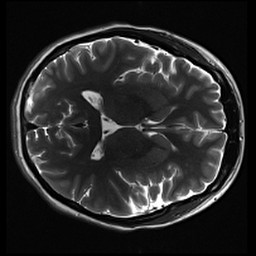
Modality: inplaneT2
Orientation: axial